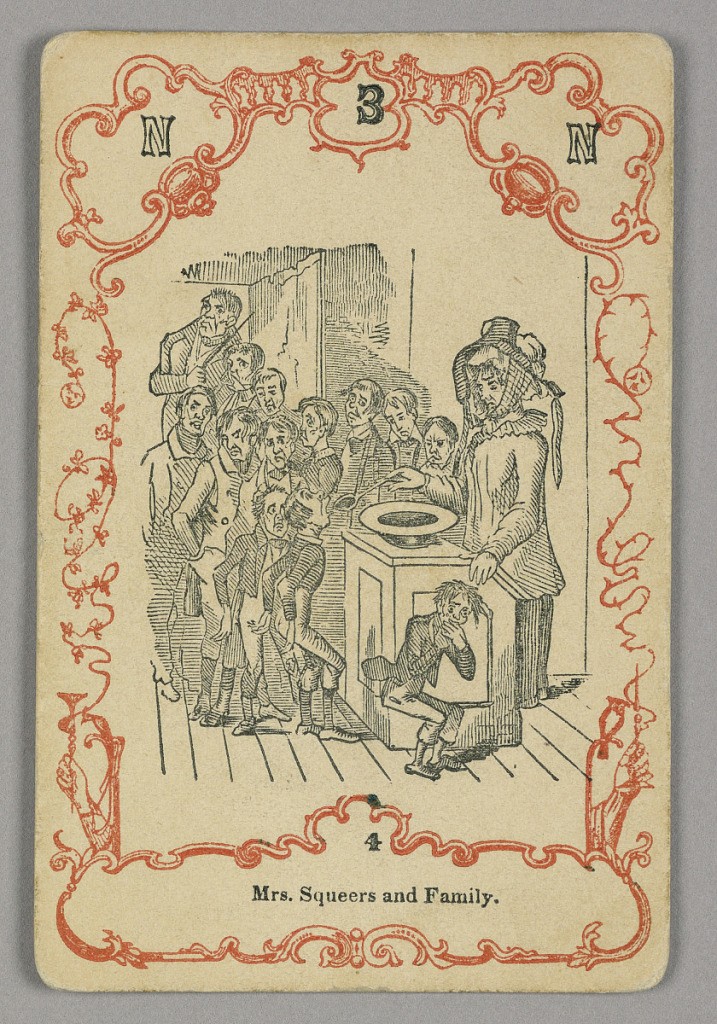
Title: Playing card
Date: ca. 1855
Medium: Red and black ink, paper
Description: At top: N 3 N; below central image: 4